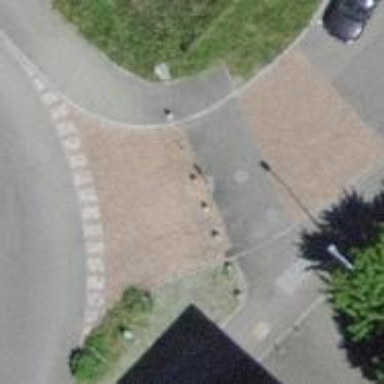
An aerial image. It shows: Bollard barrier.